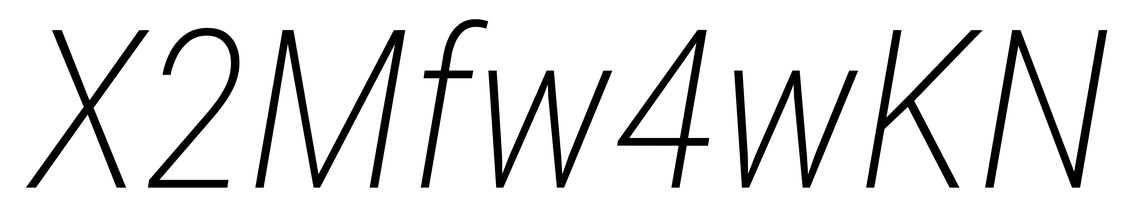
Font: Roboto-Italic_Condensed_ExtraLight_Italic